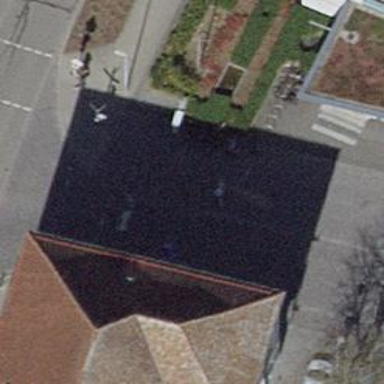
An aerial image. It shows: Bicycle parking area with stands available.